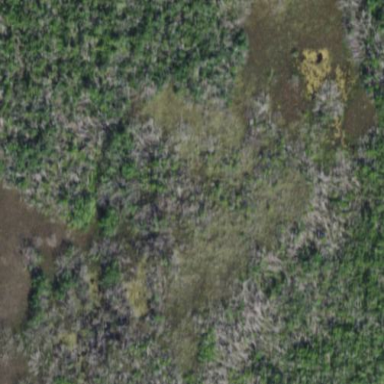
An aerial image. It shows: Saltmarsh wetland characterized by plant community of Saltwater Marshes / Halophytic Herbaceous Prairie.